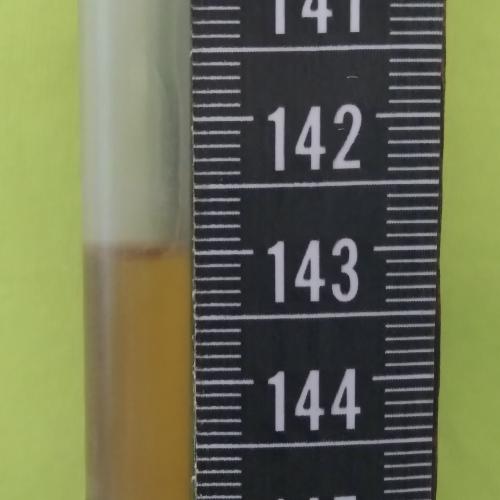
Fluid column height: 143.0 cm